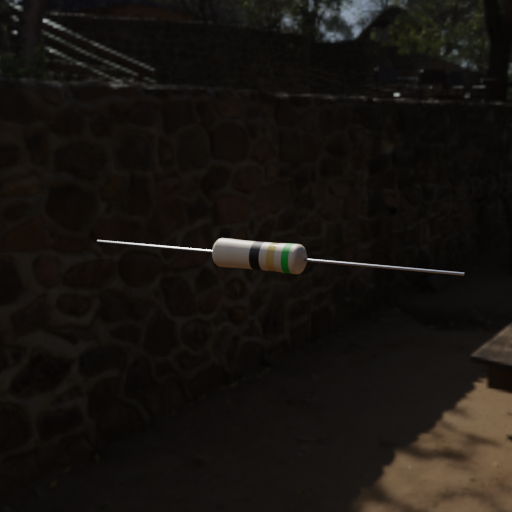
Resistor colour bands (in order): black, gold, green